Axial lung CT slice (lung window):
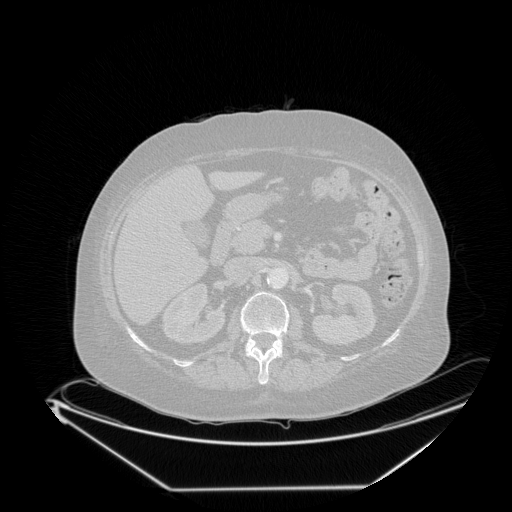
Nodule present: no